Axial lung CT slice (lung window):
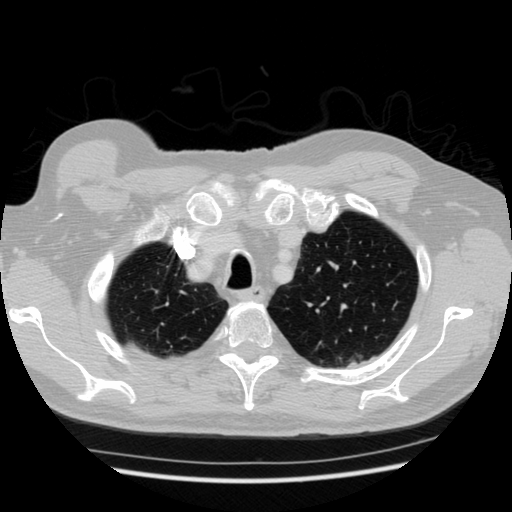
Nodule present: no